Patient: sex M, age 64
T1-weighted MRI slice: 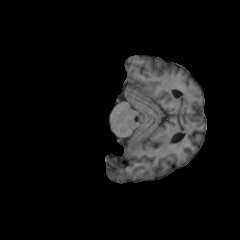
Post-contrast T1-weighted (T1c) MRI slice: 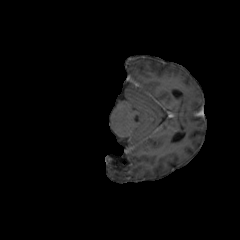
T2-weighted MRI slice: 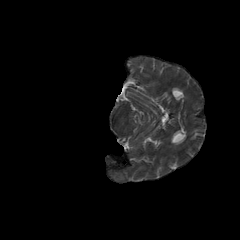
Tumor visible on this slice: no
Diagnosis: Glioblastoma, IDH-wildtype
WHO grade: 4